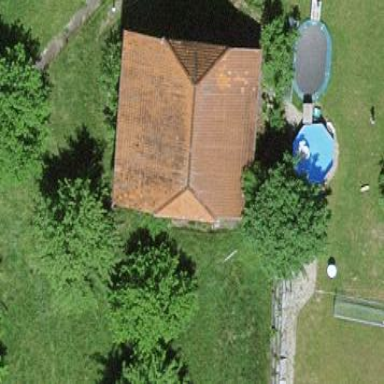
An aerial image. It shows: Barn.